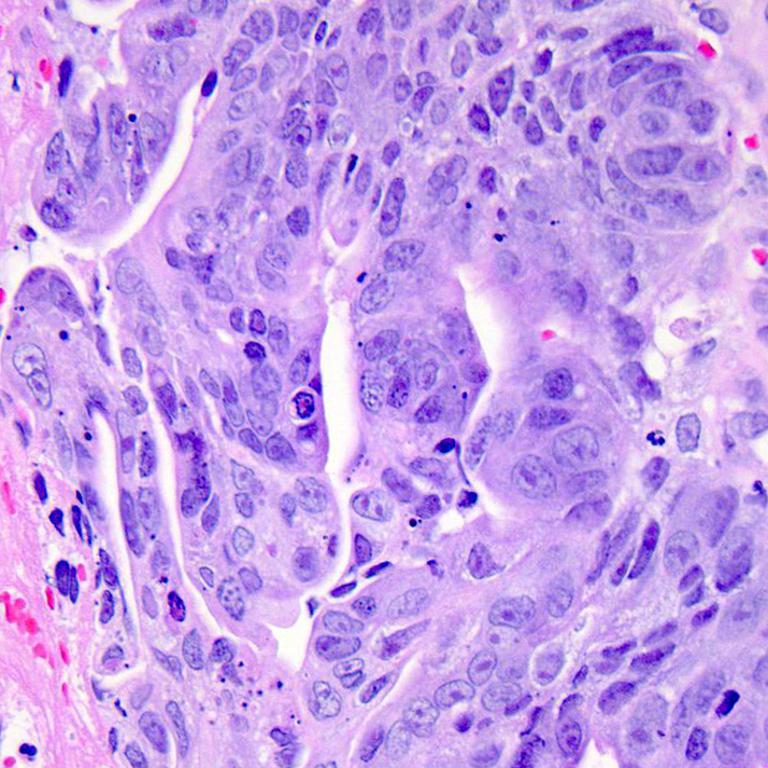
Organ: colon
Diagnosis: adenocarcinomas